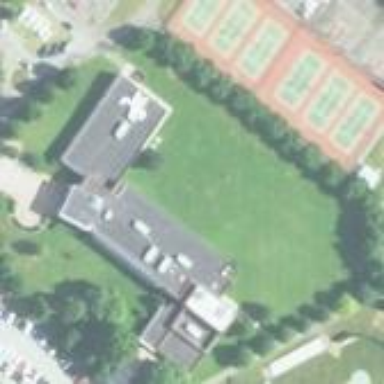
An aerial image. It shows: College building which serves as school.